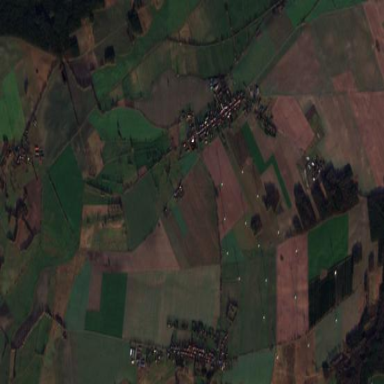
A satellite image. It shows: Picturesque farmland scene.